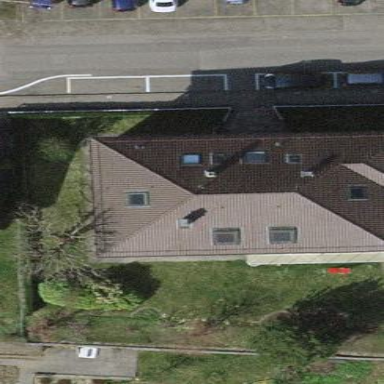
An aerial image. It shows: Semi-detached house.